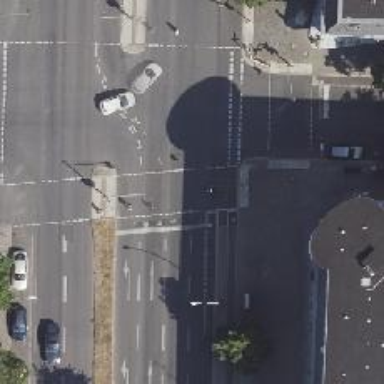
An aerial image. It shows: Primary highway with asphalt surface and cycle track on the right side. The road is dual carriageway.